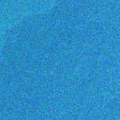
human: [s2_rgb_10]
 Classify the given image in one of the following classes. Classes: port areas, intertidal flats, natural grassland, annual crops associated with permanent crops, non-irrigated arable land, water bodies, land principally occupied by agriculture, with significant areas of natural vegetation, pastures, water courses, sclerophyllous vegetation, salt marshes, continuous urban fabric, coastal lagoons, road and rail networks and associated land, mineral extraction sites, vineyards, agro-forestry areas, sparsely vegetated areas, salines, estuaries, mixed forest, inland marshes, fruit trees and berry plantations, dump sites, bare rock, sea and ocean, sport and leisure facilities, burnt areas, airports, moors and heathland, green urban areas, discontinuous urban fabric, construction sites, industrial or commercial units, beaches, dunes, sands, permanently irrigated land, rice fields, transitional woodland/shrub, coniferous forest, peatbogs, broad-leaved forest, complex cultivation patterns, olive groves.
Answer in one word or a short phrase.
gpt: sea and ocean